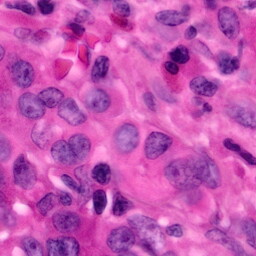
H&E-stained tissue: Pancreatic